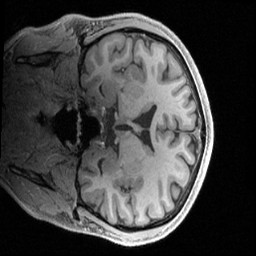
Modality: T1w
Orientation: coronal
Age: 24
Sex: male
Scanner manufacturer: siemens
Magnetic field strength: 3 T
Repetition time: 2.4 s
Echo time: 0.00224 s